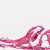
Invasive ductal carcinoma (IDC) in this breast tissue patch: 0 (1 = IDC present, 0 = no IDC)